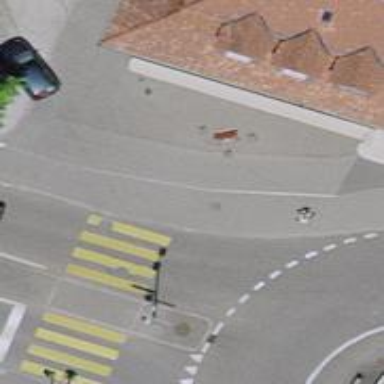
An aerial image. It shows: Kerb serving as barrier.